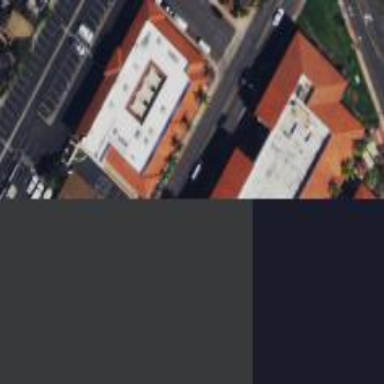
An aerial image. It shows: Office building.